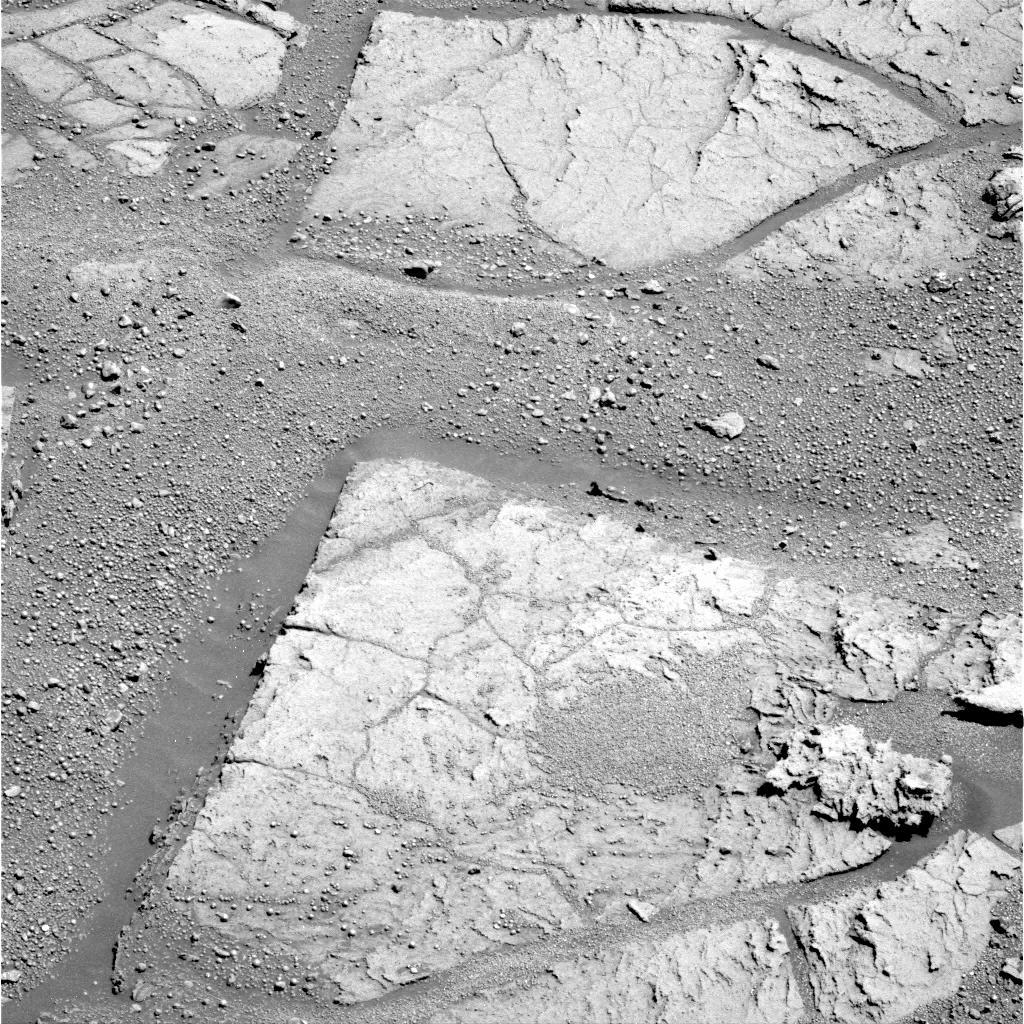
Terrain classes present: Bedrock, Gravel / Sand / Soil, Rock